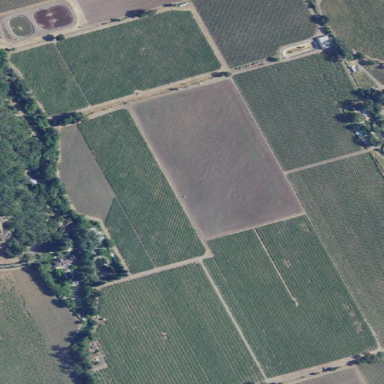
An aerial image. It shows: Vineyard where grapes are grown.